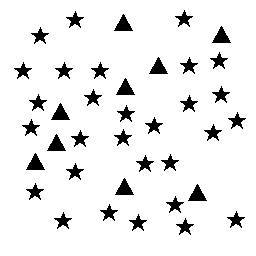
Squares: 0
Triangles: 9
Stars: 29
Total shapes: 38